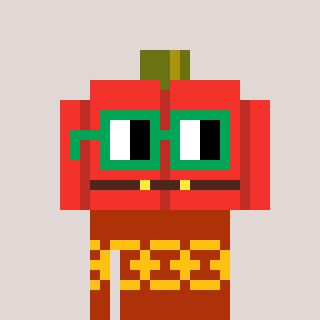
a pixel art character with square green glasses, a pumpkin-shaped head and a hotbrown-colored body on a warm background